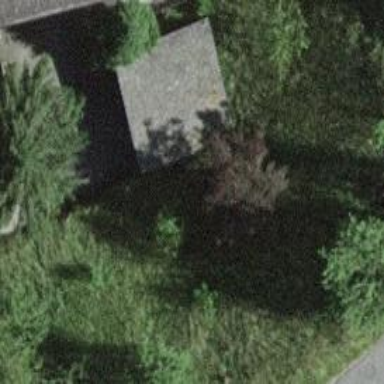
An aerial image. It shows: Garage building.